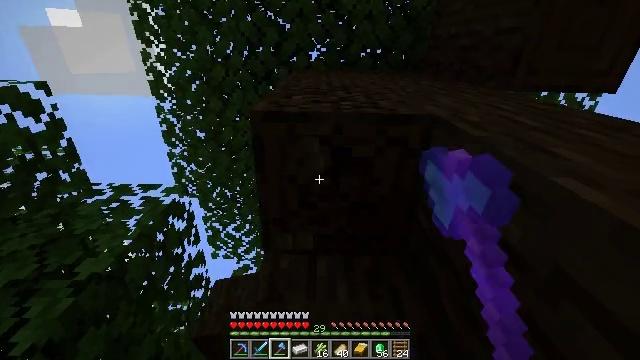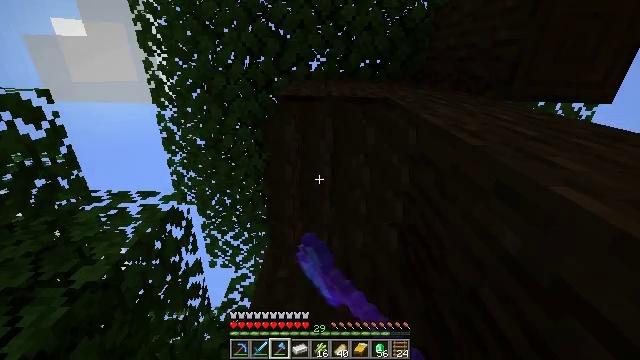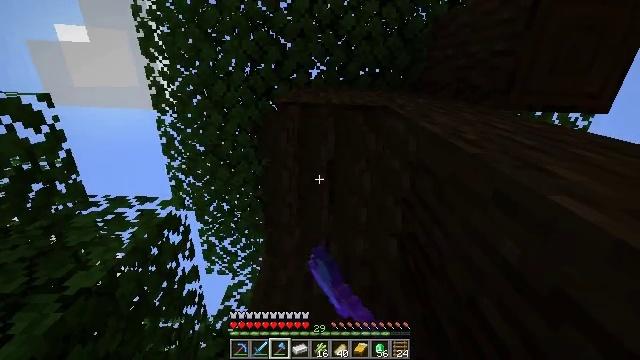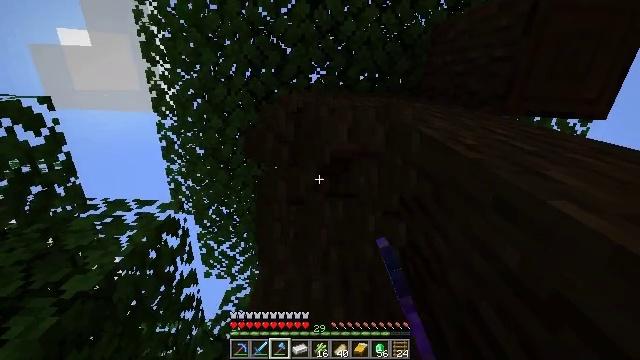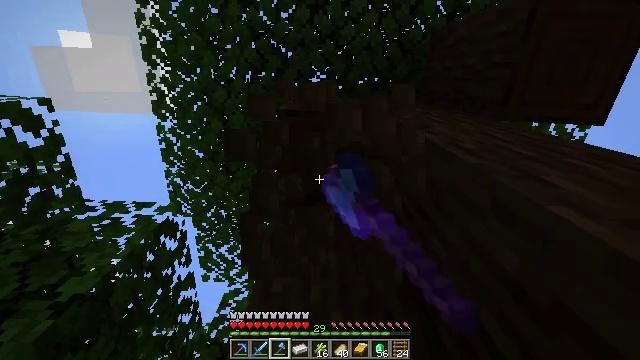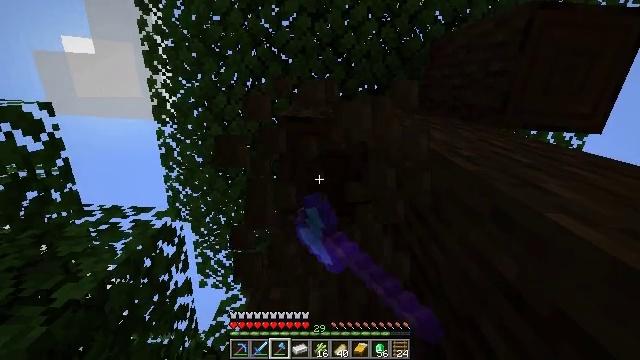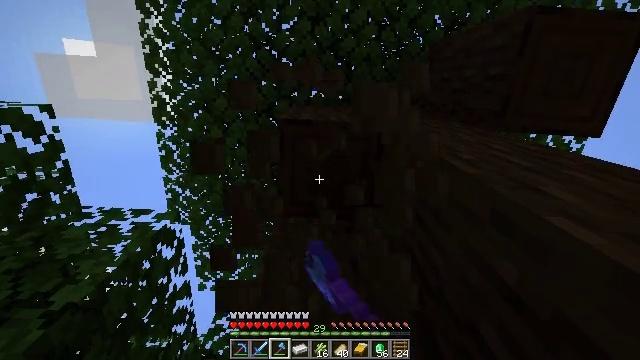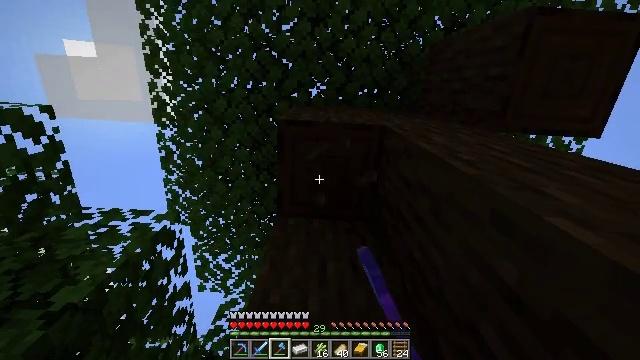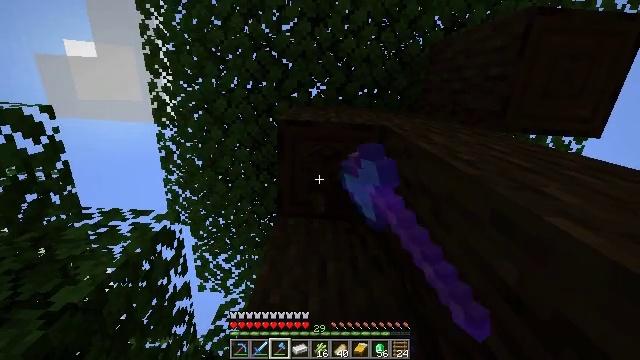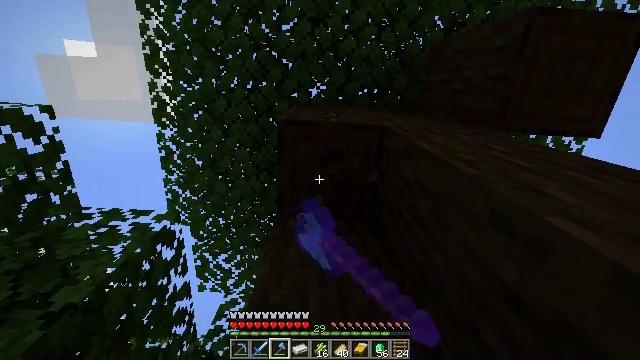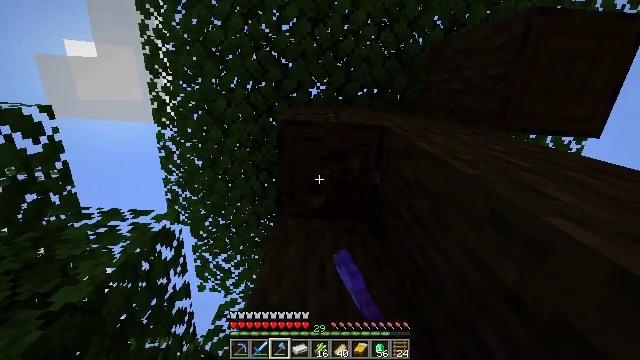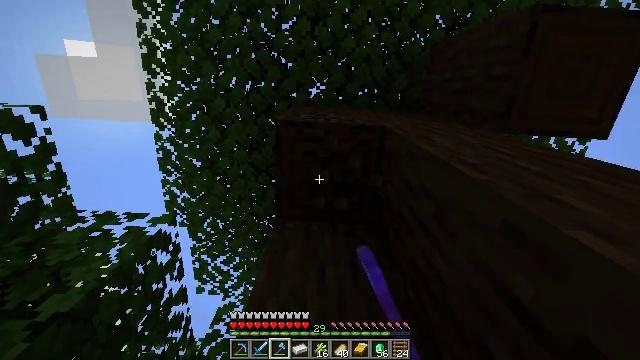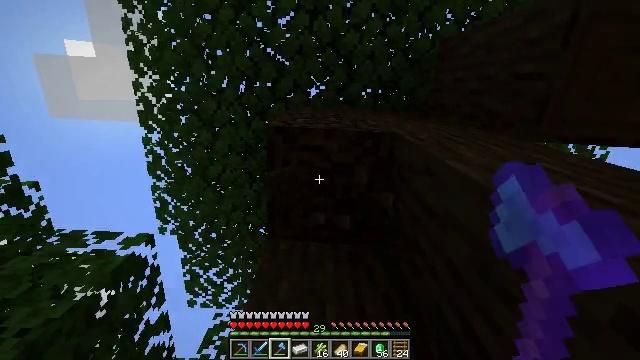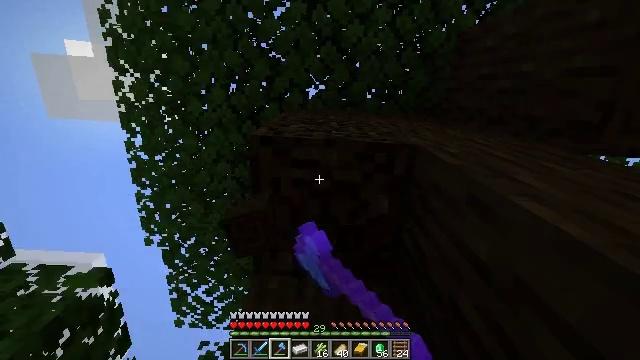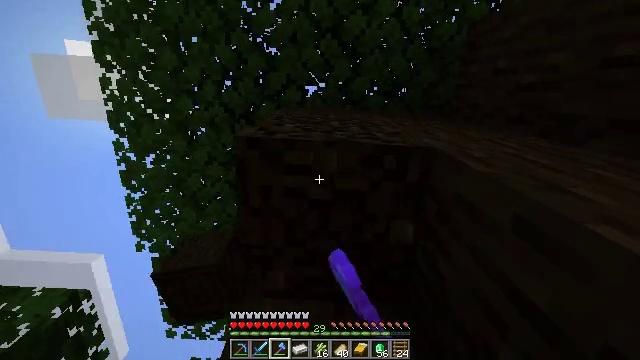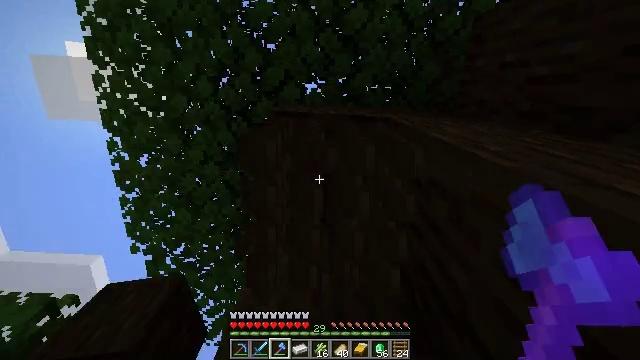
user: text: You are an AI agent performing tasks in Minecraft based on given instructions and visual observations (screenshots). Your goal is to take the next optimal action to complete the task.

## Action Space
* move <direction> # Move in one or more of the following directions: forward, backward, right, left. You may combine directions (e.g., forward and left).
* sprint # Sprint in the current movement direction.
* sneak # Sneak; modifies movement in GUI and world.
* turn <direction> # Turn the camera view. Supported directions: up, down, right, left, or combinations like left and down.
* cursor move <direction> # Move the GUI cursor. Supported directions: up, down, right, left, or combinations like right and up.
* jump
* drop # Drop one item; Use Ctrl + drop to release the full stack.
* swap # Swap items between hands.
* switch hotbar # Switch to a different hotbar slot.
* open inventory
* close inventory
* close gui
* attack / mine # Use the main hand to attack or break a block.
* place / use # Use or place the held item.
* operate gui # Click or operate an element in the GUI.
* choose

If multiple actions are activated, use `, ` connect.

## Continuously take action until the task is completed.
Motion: motion action
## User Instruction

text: Gather dark oak log for crafting.
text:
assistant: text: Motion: turn up, attack / mine
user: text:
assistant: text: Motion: turn up, attack / mine
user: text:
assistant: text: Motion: attack / mine
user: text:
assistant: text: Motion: attack / mine
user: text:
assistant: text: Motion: turn up, attack / mine
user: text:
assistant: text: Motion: attack / mine
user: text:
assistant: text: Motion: attack / mine
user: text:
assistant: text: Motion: attack / mine
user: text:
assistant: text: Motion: attack / mine
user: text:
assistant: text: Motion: move forward, attack / mine
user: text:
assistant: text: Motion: move forward, attack / mine, jump
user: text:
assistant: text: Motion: move forward, attack / mine, jump
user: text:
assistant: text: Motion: move forward, attack / mine, jump
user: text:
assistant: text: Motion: move forward, attack / mine, jump
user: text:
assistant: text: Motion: move forward, attack / mine, jump
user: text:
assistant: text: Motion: move forward, turn up, attack / mine
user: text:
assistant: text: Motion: turn up, attack / mine
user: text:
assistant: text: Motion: attack / mine
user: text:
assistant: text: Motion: turn up, attack / mine
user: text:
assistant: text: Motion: turn up, attack / mine
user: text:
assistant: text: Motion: turn up, attack / mine
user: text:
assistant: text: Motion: turn up, attack / mine
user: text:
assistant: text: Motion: attack / mine
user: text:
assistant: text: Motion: attack / mine
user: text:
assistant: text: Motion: attack / mine
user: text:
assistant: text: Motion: attack / mine
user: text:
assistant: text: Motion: attack / mine
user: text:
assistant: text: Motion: attack / mine
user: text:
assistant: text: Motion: attack / mine
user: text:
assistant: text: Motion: attack / mine